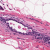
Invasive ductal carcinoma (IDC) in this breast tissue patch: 0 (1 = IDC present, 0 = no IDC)